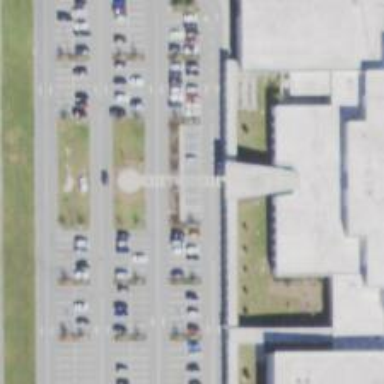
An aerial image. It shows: Parking space is available.